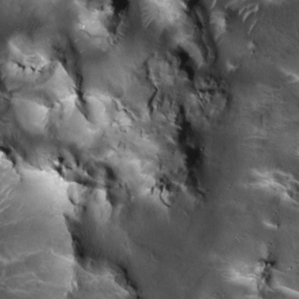
Label: non_frost